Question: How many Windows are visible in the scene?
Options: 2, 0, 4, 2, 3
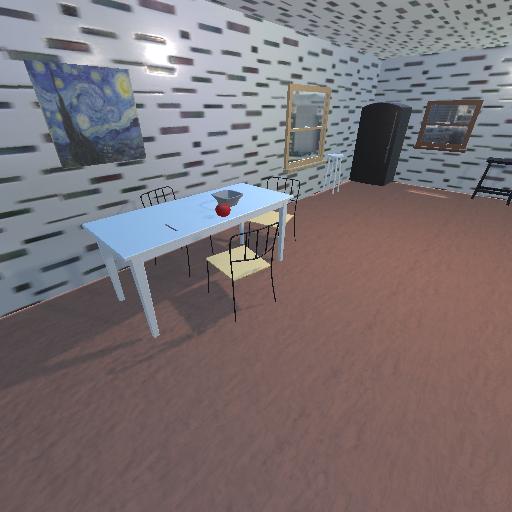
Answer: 2